Field crop: maize
Growth stage: 2
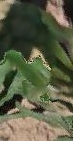
Species: maize